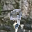
Label: 9